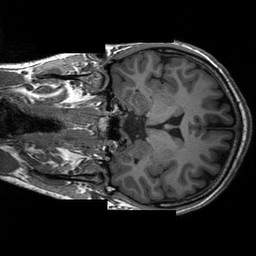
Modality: T1w
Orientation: coronal
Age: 25
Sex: male
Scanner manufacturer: siemens
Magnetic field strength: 3 T
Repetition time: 2.3 s
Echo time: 0.00233 s